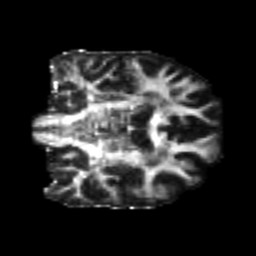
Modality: FA
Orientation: coronal
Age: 26
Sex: male
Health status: healthy
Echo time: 0.074 s